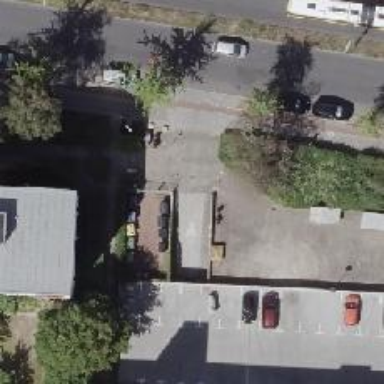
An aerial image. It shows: Parking entrance.